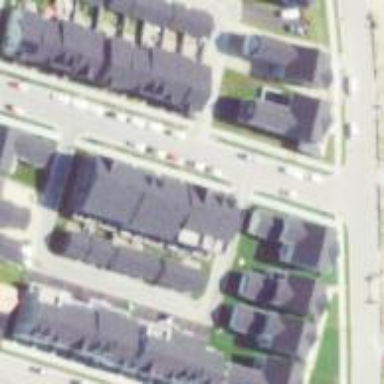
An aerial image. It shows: Alley classified as service road.